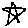
Label: star